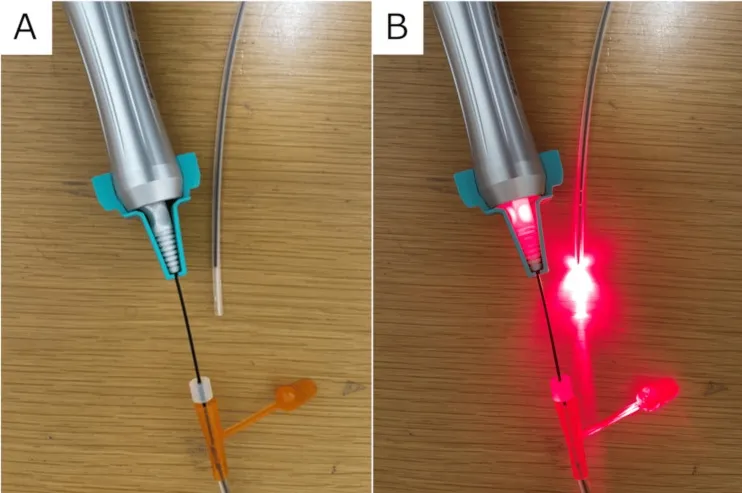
Tumguide. system.
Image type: radiology (x_ray)